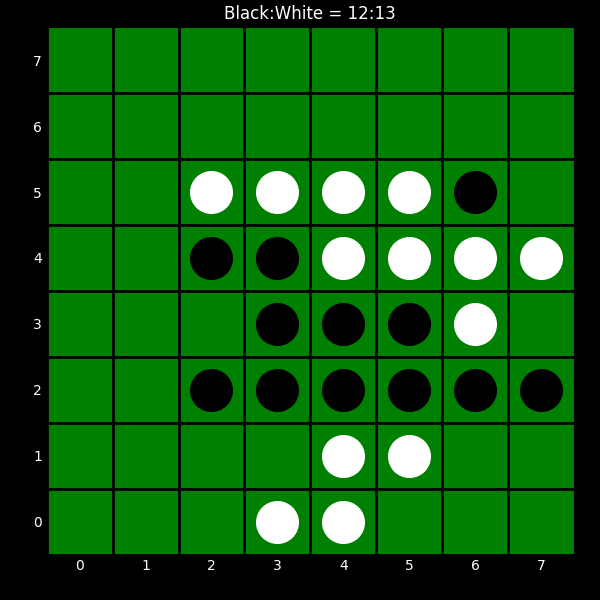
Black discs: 12
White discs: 13